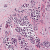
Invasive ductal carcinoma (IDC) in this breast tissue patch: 1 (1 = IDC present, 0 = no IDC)